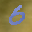
Label: 6